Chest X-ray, AP view. Patient: 76 years old, sex M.
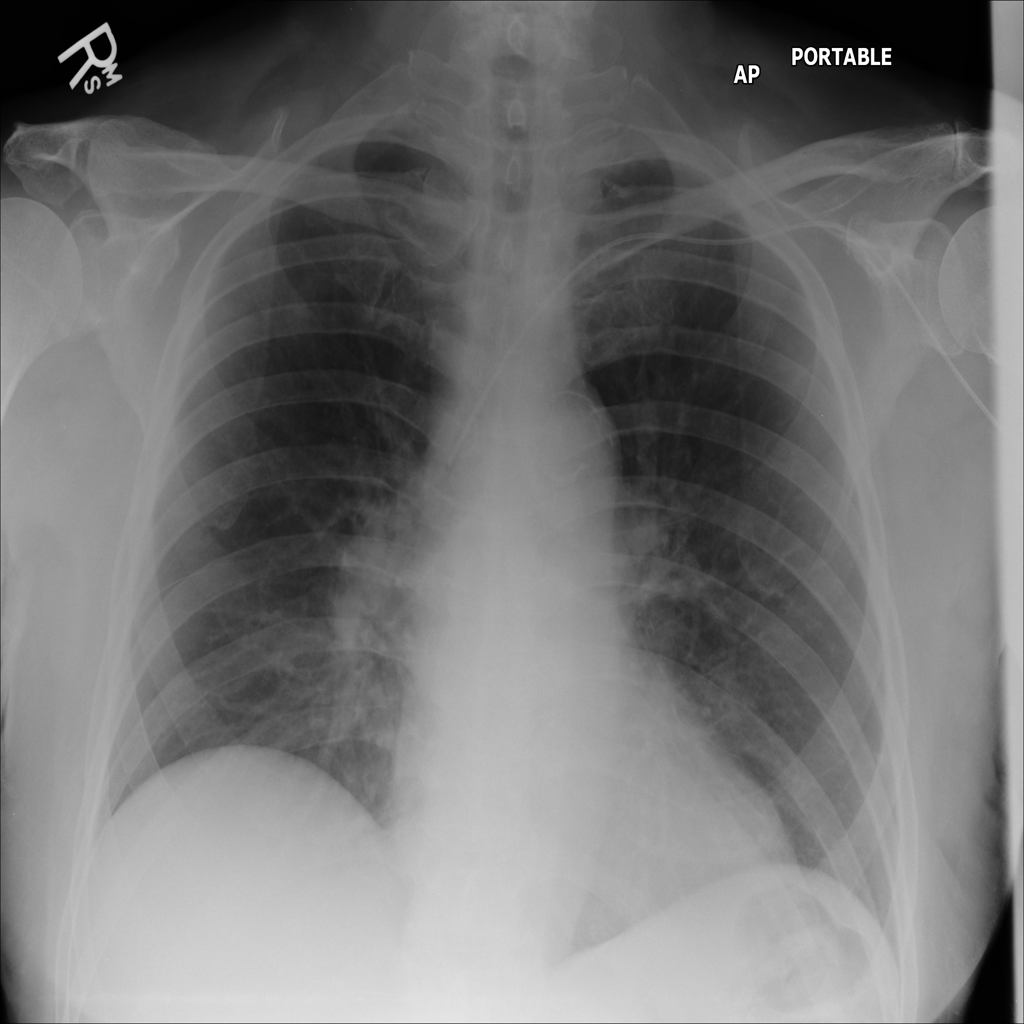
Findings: No Finding